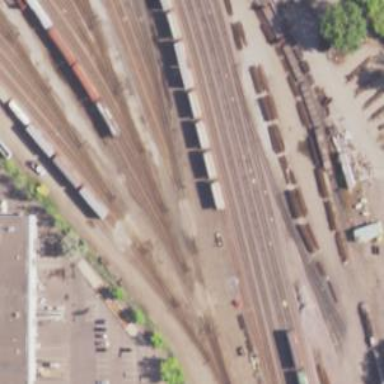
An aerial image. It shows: Railway yard.